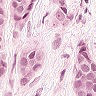
Metastatic tissue present: yes